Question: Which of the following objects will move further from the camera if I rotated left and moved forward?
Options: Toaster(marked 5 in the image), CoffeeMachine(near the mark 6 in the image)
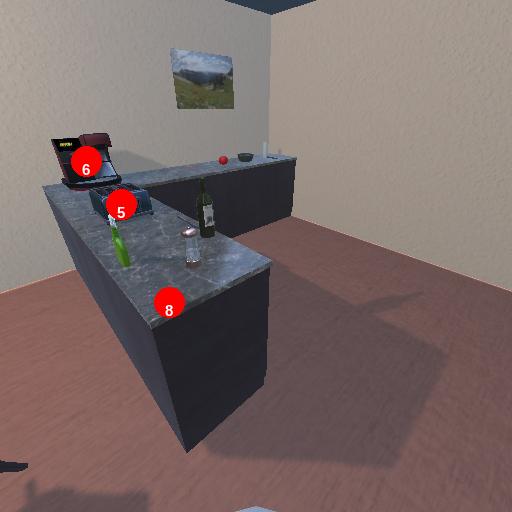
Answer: Toaster(marked 5 in the image)